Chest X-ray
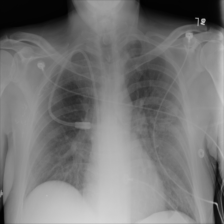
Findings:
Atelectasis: negative
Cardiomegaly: negative
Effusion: negative
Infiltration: positive
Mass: negative
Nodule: negative
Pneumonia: negative
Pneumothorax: negative
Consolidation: negative
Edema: positive
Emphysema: negative
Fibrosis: negative
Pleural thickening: negative
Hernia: negative